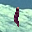
Label: 1